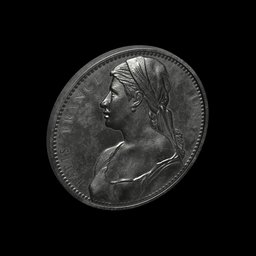
Label: tools